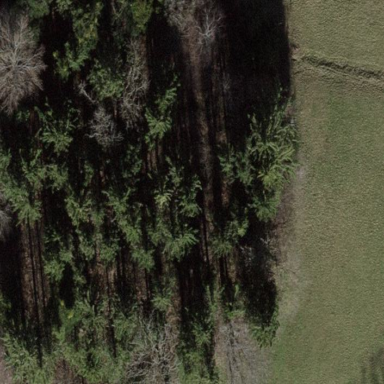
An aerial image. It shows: Forest with mix of leaf types.